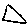
Label: triangle